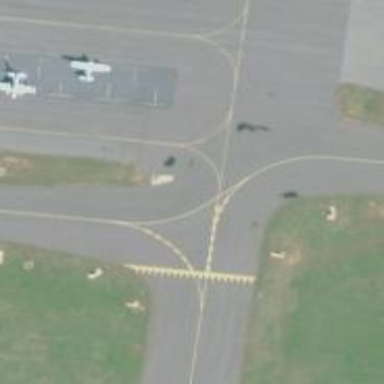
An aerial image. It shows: Image of taxiway at airport.